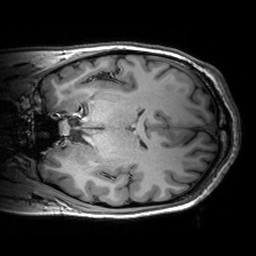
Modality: T1w
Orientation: coronal
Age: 26
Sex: female
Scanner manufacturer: siemens
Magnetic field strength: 3 T
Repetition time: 2.53 s
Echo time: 0.00299 s